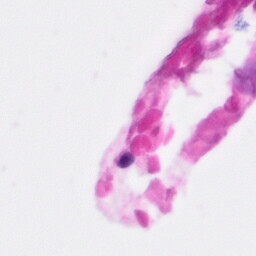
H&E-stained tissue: Pancreatic